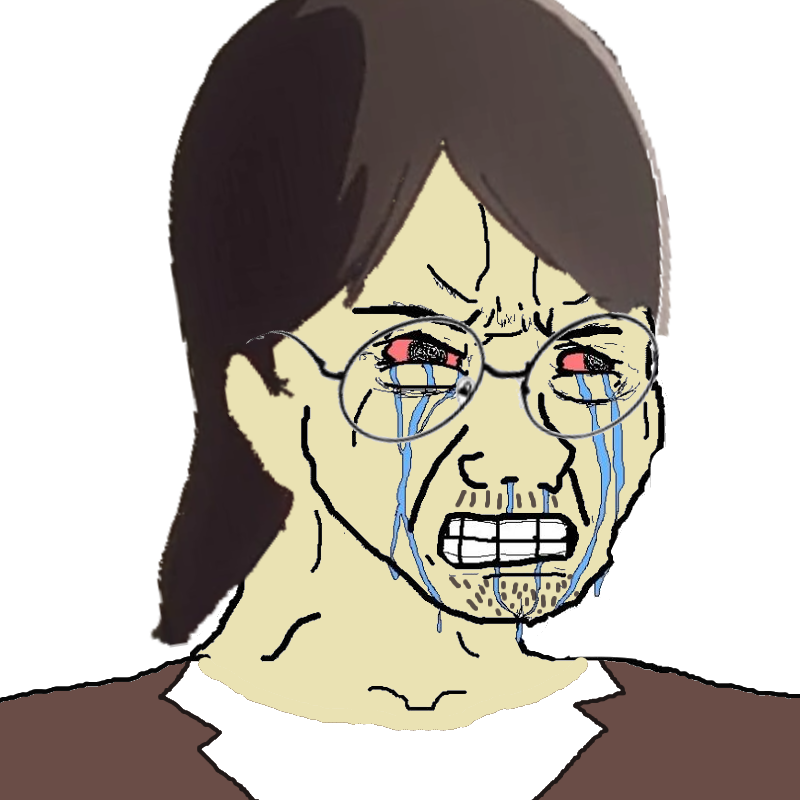
Label: 5_Crying_Wojak